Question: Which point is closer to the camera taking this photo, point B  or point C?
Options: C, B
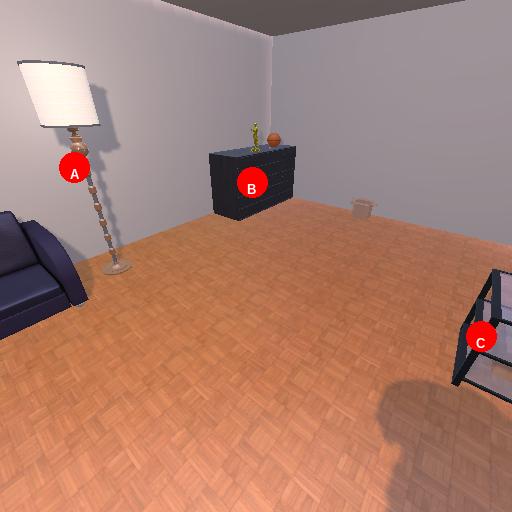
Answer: C